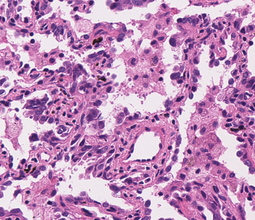
Tumor epithelial tissue: yes
Tumor-associated stroma tissue: yes
Normal tissue: no